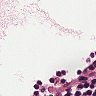
Metastatic tissue present: no